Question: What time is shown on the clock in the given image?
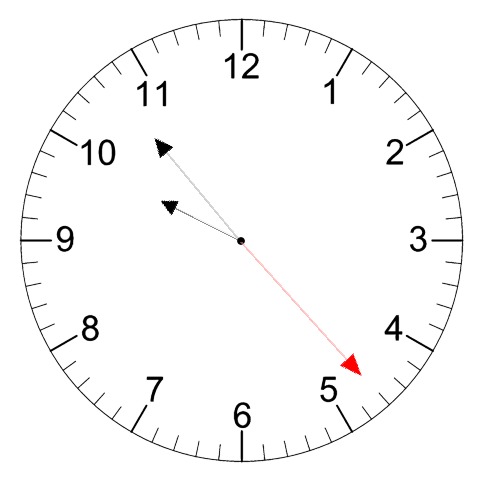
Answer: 09:53:23